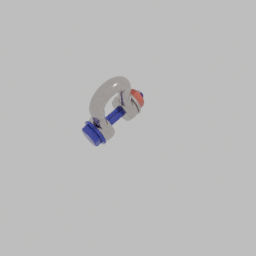
Label: tools